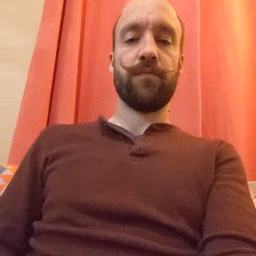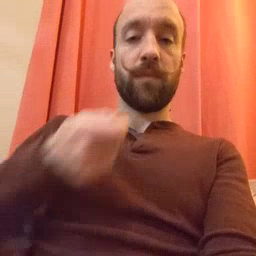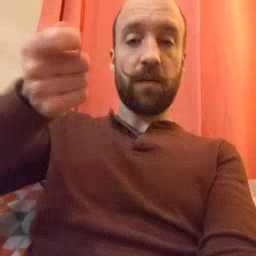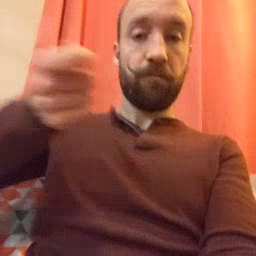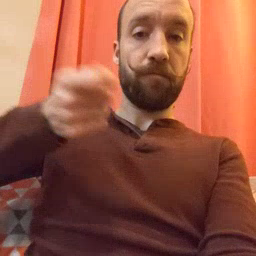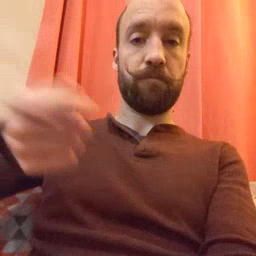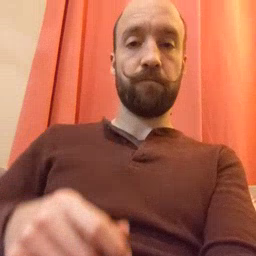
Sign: vacuum